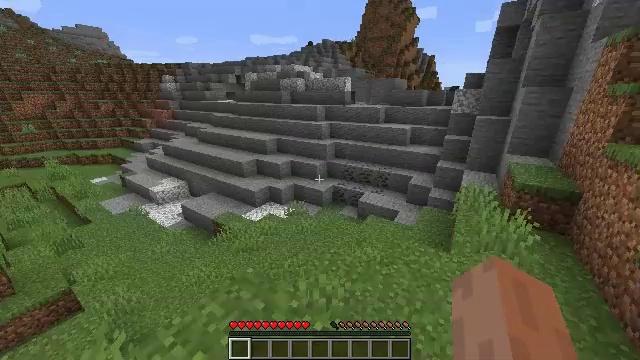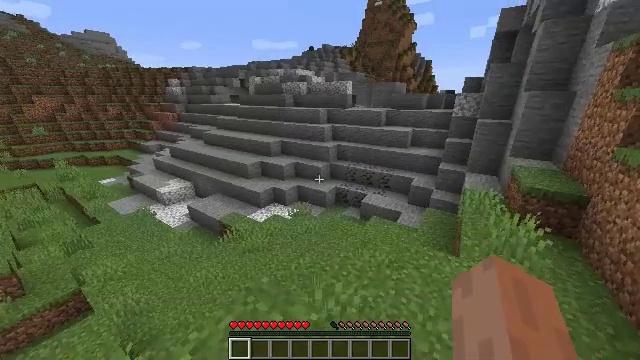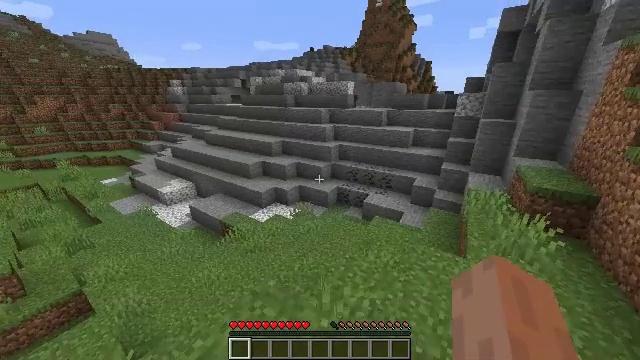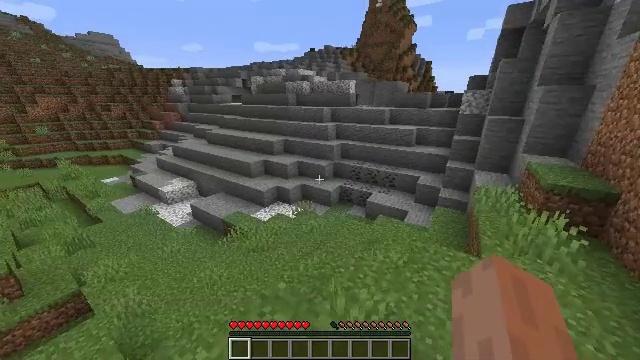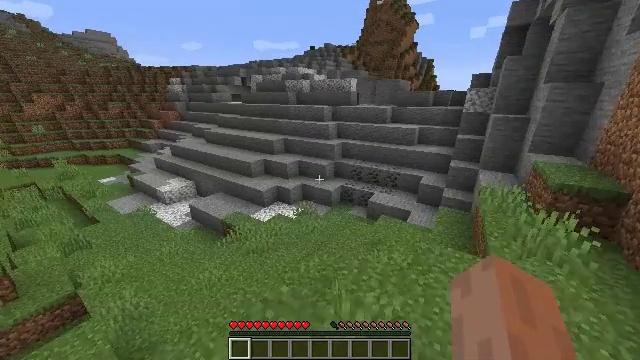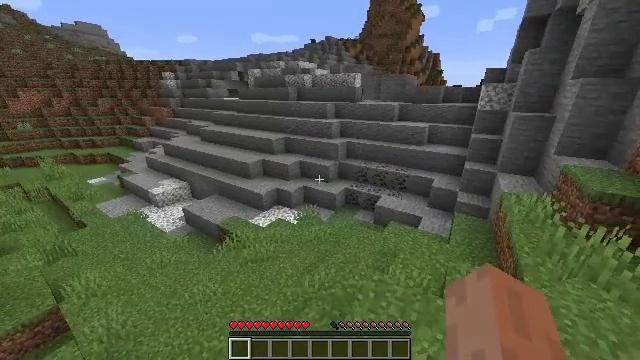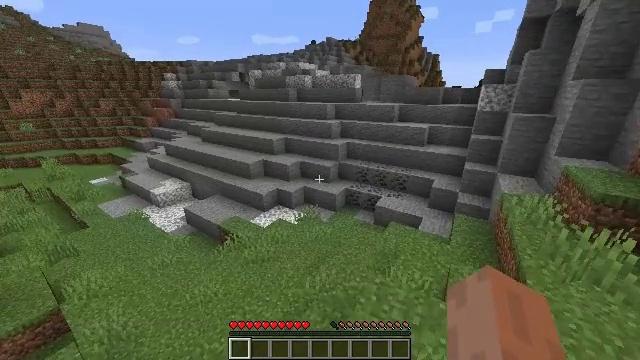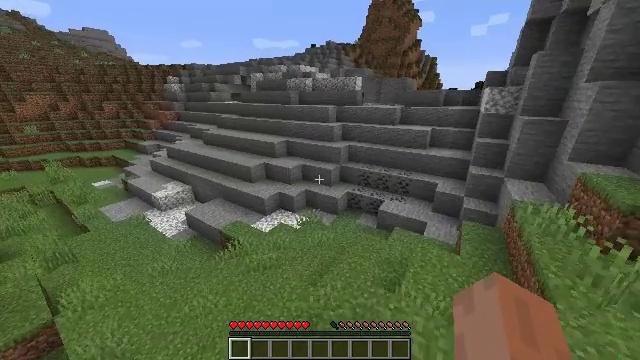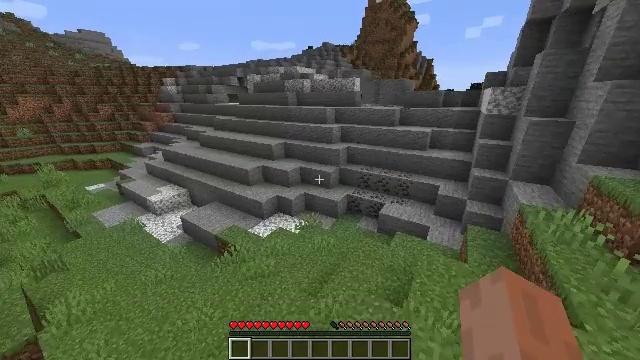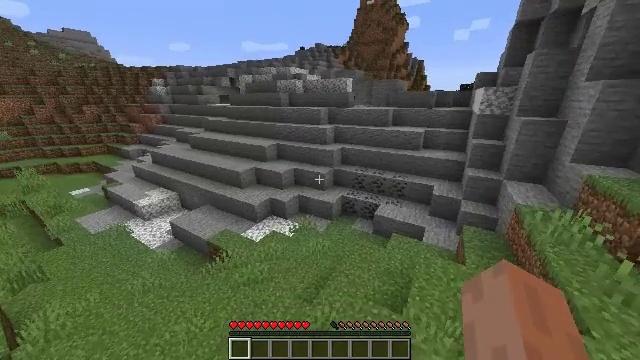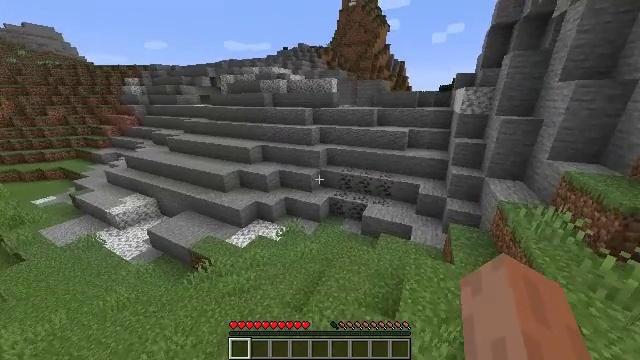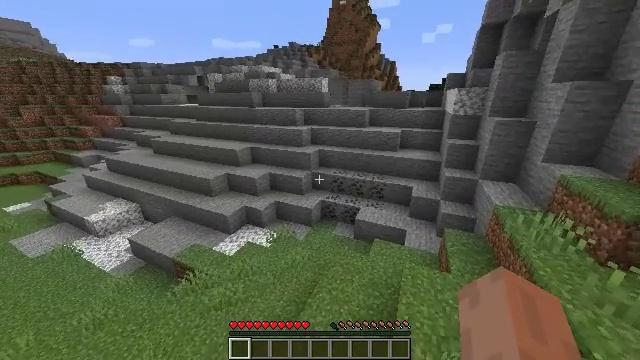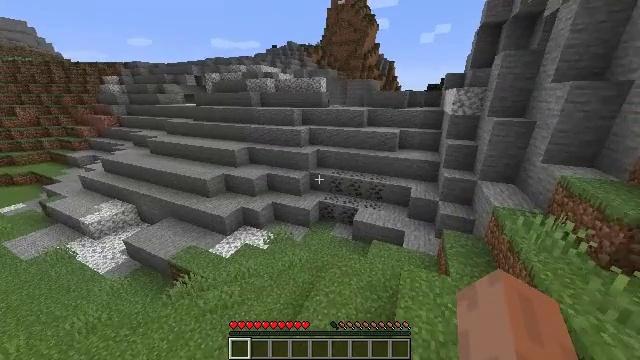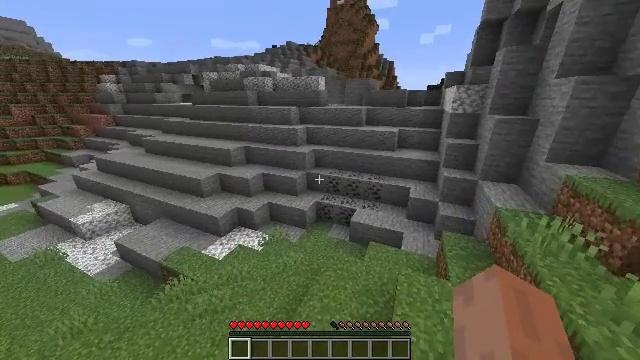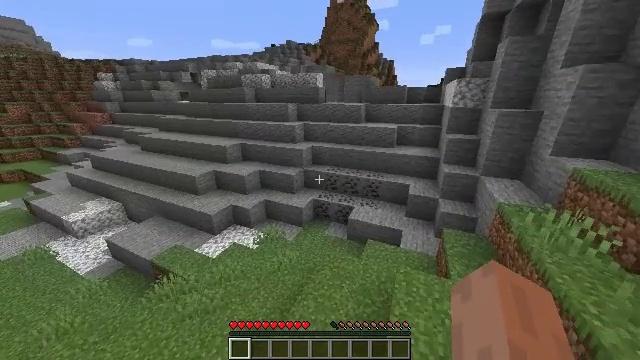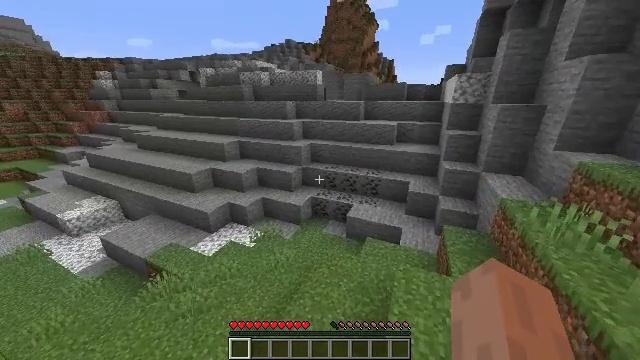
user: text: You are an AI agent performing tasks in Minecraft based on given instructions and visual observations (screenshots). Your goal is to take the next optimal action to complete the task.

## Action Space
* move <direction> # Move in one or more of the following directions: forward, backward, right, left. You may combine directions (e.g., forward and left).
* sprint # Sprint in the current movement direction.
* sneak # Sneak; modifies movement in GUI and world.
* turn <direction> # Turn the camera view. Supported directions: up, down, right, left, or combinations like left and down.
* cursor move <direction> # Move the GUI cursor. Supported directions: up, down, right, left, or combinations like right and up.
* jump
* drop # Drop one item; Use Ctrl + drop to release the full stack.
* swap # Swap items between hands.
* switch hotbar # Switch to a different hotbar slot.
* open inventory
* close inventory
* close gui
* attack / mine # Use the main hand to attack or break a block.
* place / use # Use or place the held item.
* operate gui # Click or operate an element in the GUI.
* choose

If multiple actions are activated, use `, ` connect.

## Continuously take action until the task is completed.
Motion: motion action
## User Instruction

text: Mine the peony flower from the ground.
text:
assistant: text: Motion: move forward, sprint, jump
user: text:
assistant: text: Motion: move forward, sprint
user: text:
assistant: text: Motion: move forward, sprint
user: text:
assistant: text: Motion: move forward, sprint
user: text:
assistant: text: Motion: move forward, sprint
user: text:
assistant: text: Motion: move forward, sprint
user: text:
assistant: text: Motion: move forward, sprint
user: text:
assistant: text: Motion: move forward, sprint
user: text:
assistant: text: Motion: move forward, sprint, turn right
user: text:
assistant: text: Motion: move forward, sprint, turn right
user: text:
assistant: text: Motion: move forward and move right, sprint, turn right
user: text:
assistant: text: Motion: move forward and move right, sprint
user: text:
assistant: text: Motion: move forward and move right, sprint
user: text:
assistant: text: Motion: move forward and move right, sprint
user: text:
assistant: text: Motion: move forward and move right, sprint
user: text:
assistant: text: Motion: move forward and move right, sprint
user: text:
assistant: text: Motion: move forward and move right, sprint
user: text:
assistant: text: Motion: move forward and move right, sprint
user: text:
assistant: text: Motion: move forward and move right, sprint
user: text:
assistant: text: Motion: move forward, sprint
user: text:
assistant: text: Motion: move forward, sprint
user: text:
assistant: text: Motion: move forward, sprint
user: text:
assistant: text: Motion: move forward, sprint
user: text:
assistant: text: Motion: move forward, sprint
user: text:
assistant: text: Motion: move forward, sprint
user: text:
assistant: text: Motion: move forward, sprint
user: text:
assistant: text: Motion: move forward, sprint
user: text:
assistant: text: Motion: move forward, sprint
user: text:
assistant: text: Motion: move forward, sprint
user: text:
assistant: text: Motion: move forward and move right, sprint